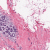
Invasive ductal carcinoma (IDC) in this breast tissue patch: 0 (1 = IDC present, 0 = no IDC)